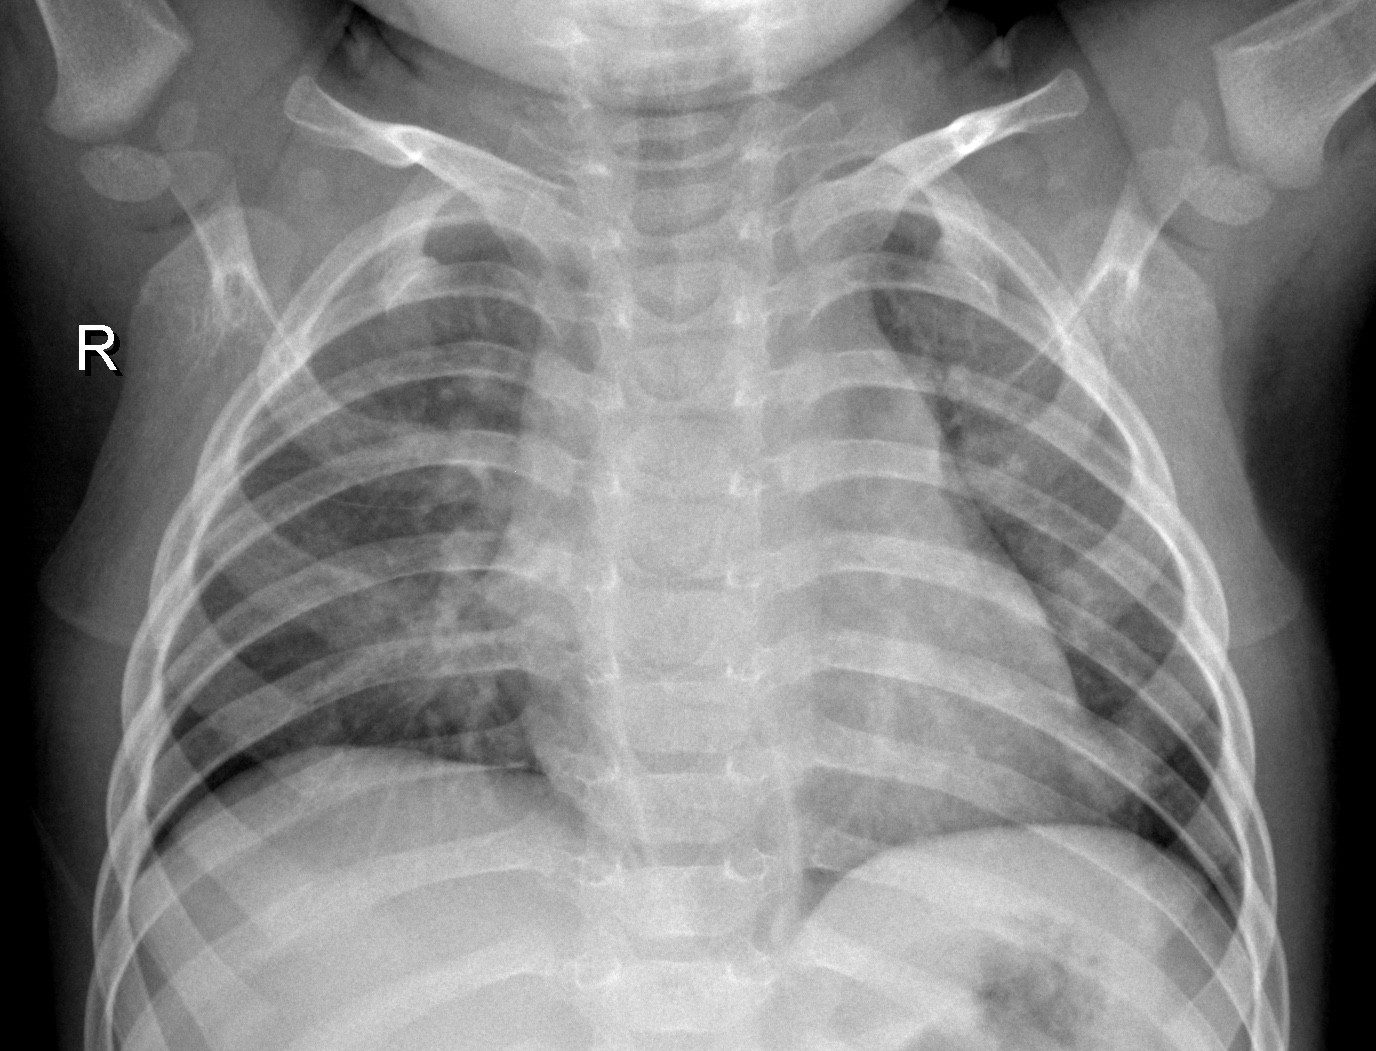
Diagnosis: NORMAL